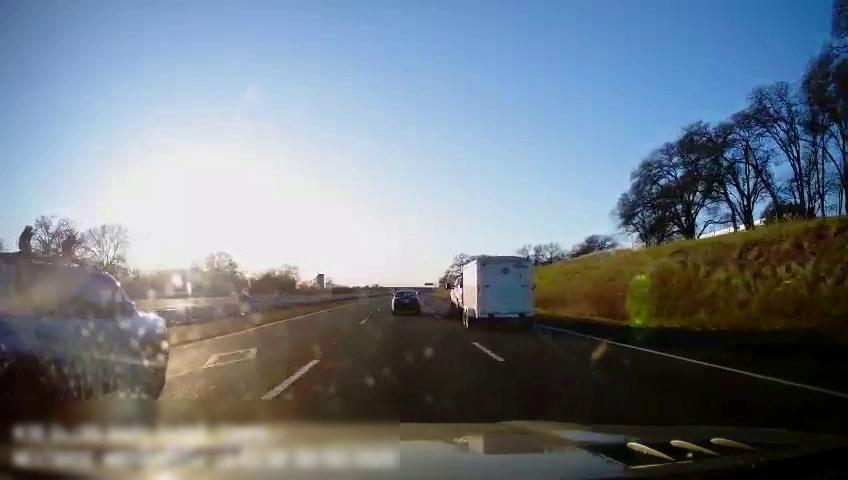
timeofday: Day
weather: Cloudy
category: Drivable Space
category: Drivable Space
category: Vehicles | Car
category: Vehicles | Other LV
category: Vehicles | Truck
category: Vehicles | SUV
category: Lanes | Alternate Lane
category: Lanes | Current Lane
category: Lanes | Current Lane
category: Lanes | Alternate Lane
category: Traffic | Signs
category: Traffic | Signs